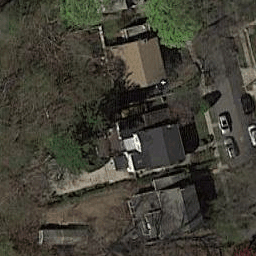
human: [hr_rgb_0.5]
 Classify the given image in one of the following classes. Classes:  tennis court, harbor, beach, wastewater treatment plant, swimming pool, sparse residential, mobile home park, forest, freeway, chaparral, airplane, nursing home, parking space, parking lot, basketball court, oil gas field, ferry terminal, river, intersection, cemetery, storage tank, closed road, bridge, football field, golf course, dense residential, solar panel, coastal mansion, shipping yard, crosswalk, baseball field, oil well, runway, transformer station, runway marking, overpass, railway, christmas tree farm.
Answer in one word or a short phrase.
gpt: sparse residential